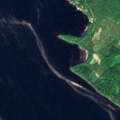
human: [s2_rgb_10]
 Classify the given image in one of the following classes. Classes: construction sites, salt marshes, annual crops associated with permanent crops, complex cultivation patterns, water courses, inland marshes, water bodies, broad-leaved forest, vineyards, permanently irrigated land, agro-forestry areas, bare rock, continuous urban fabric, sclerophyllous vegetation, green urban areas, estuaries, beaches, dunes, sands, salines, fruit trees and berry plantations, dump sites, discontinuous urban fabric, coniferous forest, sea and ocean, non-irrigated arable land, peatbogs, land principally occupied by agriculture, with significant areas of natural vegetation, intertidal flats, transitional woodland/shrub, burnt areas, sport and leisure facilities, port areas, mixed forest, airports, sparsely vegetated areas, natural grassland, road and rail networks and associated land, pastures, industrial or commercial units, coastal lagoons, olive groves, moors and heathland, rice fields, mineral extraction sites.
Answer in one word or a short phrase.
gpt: coniferous forest, mixed forest, water bodies